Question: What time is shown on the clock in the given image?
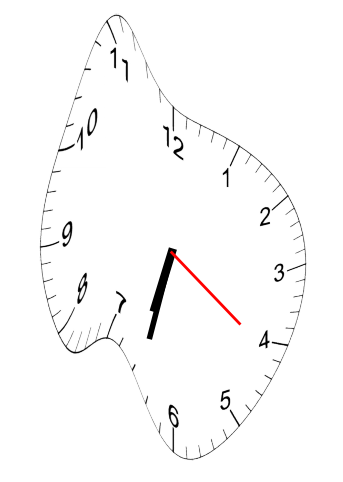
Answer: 06:32:21